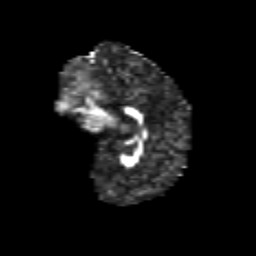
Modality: FA
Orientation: sagittal
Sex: female
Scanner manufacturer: siemens
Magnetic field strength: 3 T
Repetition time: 5 s
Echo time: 0.071 s